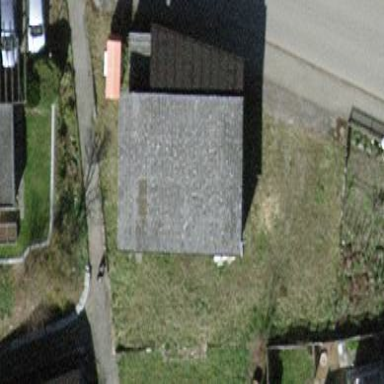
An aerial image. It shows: View of roof of building.